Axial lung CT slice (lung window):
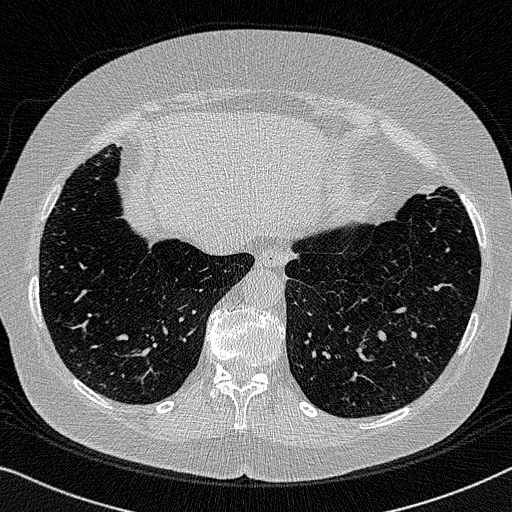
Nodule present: no